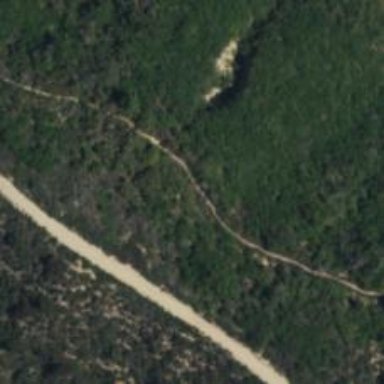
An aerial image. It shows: Path with excellent trail visibility.